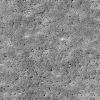
Atmospheric dust classification: not_dusty